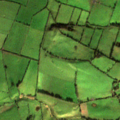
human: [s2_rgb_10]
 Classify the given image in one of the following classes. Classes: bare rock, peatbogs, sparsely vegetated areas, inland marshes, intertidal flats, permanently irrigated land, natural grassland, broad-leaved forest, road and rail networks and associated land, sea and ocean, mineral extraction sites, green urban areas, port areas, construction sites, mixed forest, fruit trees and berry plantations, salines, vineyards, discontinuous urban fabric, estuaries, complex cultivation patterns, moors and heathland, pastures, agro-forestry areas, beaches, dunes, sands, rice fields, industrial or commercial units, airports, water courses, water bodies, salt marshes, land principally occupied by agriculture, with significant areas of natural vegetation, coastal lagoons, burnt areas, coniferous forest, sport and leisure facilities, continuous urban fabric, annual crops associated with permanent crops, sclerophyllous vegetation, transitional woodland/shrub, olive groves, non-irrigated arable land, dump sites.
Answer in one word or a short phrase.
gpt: pastures